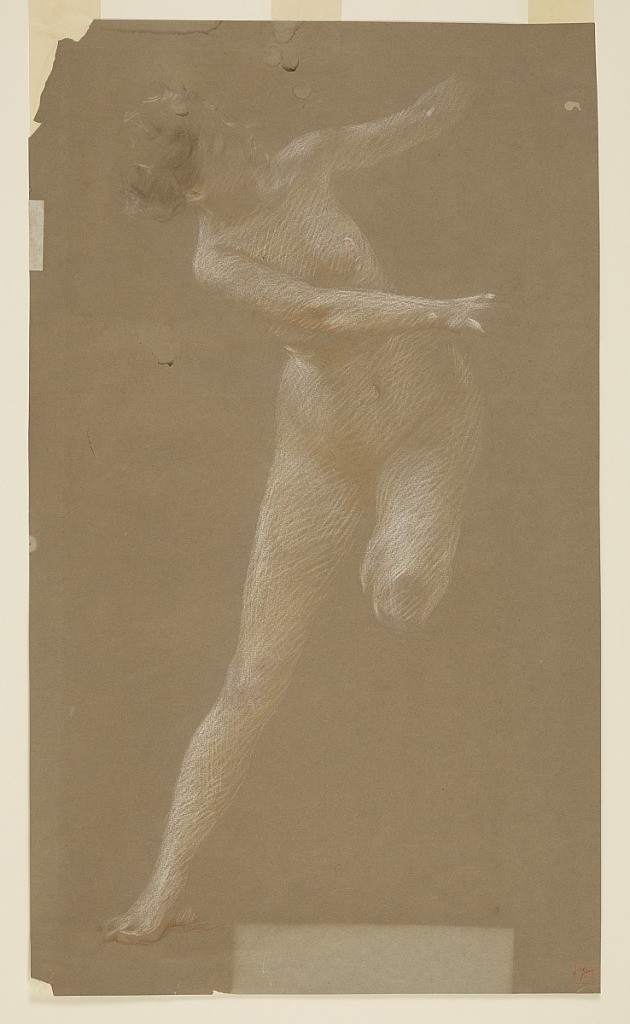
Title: Study for the left maenad, “Vintage Festival,” Mendelssohn Glee Club, New York, NY
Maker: Robert Frederick Blum, American, 1857–1903
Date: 1895–1898
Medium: White, yellow, brown, rose pastel crayon on grey paper
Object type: Drawing
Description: Female figure posed with bent knee and arms raised across torso. Shown as in the poroject, only part of the right hand is executed.